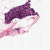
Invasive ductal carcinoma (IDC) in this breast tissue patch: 0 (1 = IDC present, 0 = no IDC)